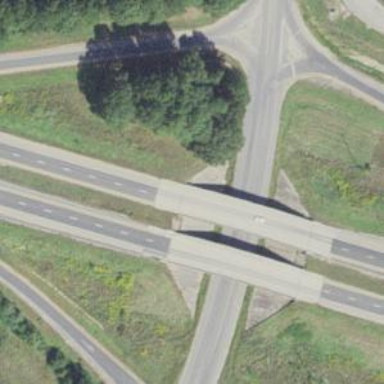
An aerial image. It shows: Beam bridge on motorway.